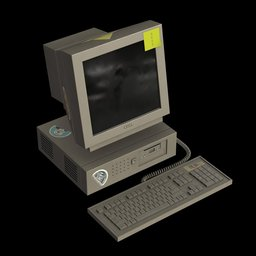
Label: electronics